Interaction volume radius: 5 \u00c5
Interaction volume height: 15 \u00c5
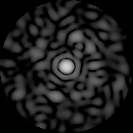
Disorder parameter: 0.8272